Question: I have just started learning php and i am trying to set up connection to local mysql db
I have pasted the code that i am trying to run.
I am getting $result = false
and i reach else part --" No return"
In the image attached , there is a table called "table" under db test, and i have 3-4 entries as well

Can someone take time to help me understand whats going wrong here ?
thank you !!
'''
<!doctype html>
<html>
<head>
</head>
<body>
<?php
$link = mysqli_connect('localhost','root','','test');
$query = "select * from 'table' " ;
$outputDisplay = "";
$myrowcount = 0;
if (!$link)
{
die('Could not connect to MySQL: ' . mysqli_error());
} else
{
echo 'Connection OK';
print ($query);
$result = mysqli_query($link, $query);
if($result)
{
$numresults = mysqli_num_rows($result);
printf("Select returned %d rows.
", $numresults);
}
else
{
echo "No return";
}
mysqli_close($link);
}
?>
</body>
</html>
'''
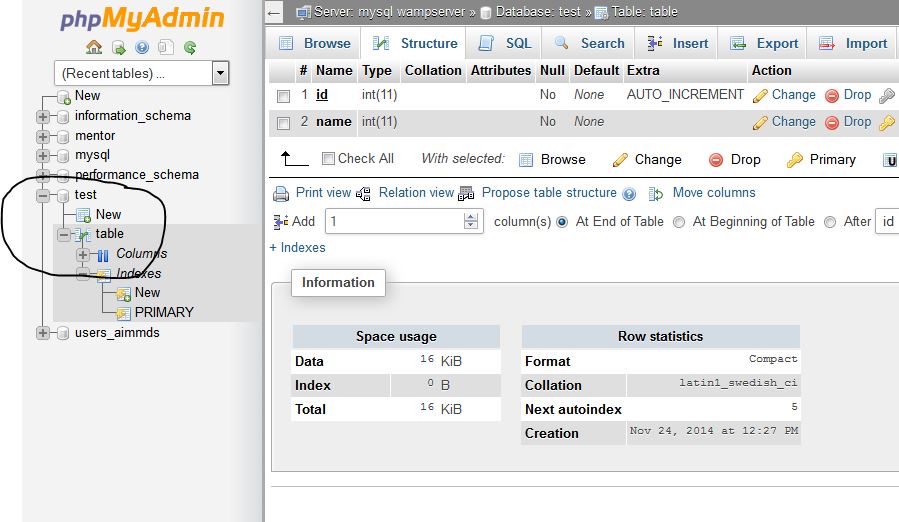
Answer: 'mysqli_query()' returns false because something wrong has happened in your query..Here your problem is with the single quotes..Instead of single quotes you should use back-ticks like
'''
$query = "select * from 'table' " ;
'''